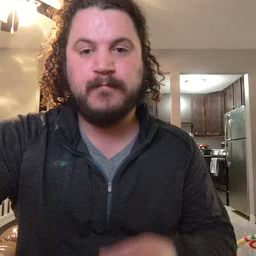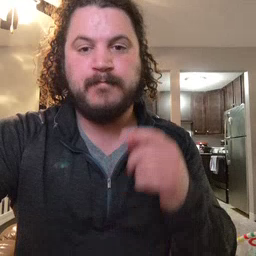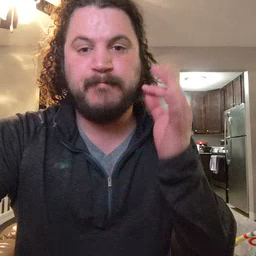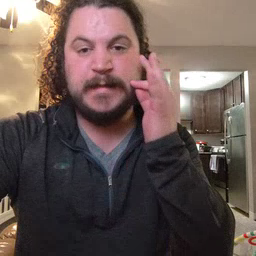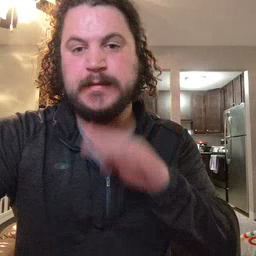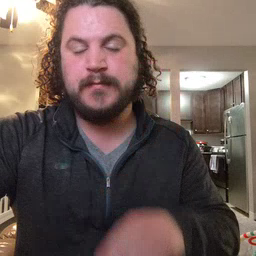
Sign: bee